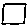
Label: square